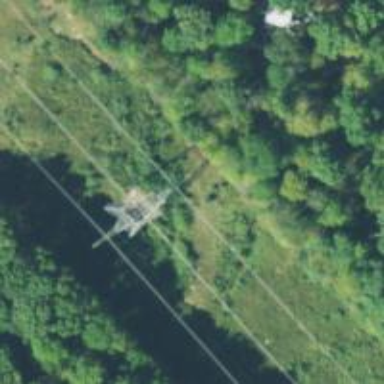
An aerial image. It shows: Lattice structure tower used for power transmission.